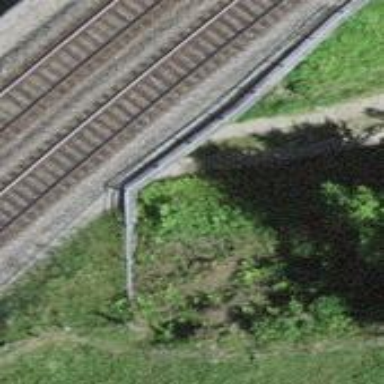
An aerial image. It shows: Tunnel along track.